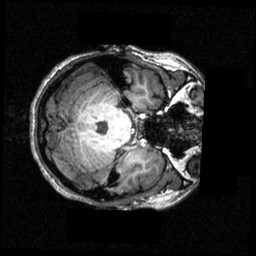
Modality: T1w
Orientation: axial
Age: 19
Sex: female
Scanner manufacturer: siemens
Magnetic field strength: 3.951 T
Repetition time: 1.5 s
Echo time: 0.00335 s